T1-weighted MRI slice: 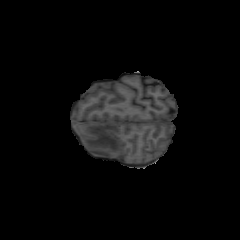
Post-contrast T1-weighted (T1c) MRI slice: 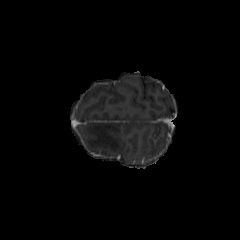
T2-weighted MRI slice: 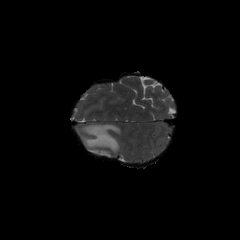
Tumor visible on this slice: yes